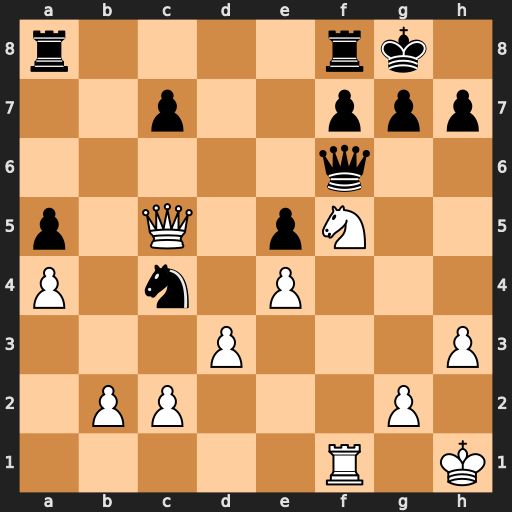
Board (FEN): r4rk1/2p2ppp/5q2/p1Q1pN2/P1n1P3/3P3P/1PP3P1/5R1K
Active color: w
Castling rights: -
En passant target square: -
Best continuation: Ne7+ Qxe7 Qxe7